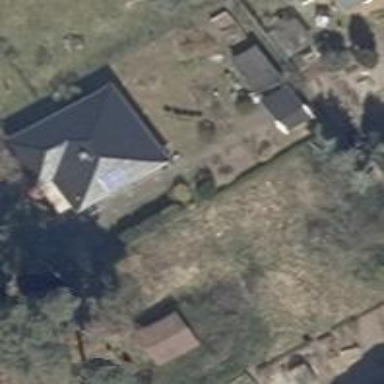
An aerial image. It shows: House with hipped roof.